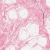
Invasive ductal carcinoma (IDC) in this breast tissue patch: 0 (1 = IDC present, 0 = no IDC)